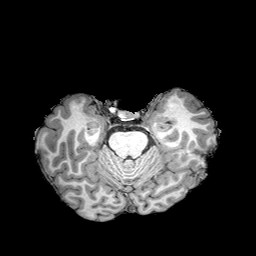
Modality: T1w
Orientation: coronal
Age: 22
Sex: male
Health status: healthy